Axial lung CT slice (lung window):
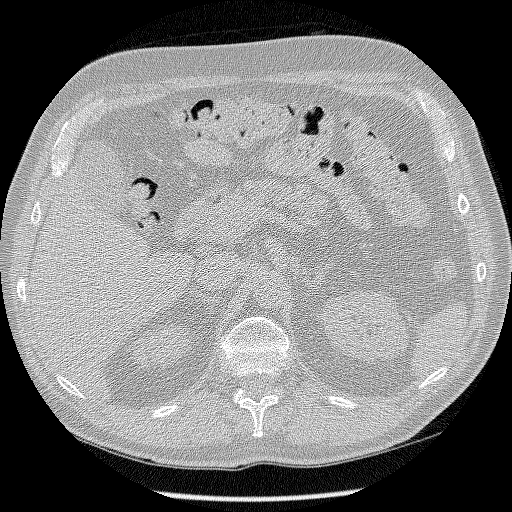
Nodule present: no